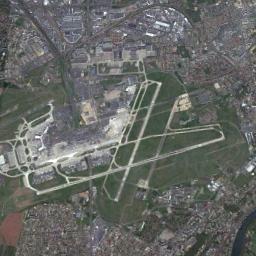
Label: airport